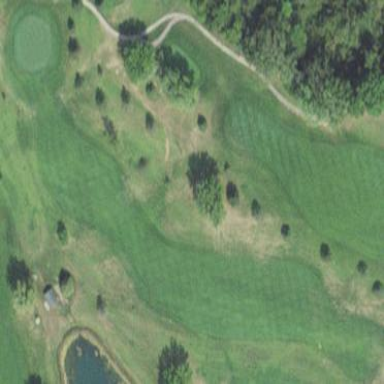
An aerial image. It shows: Grassy area designated as golf fairway.